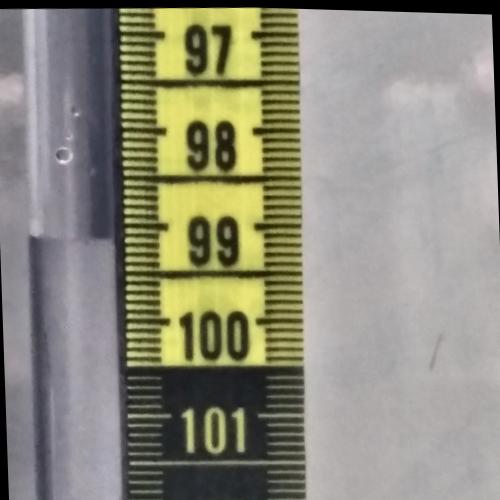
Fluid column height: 99.2 cm